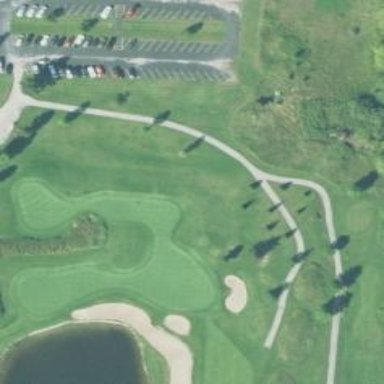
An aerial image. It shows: Picturesque green golfing area with grass land use.